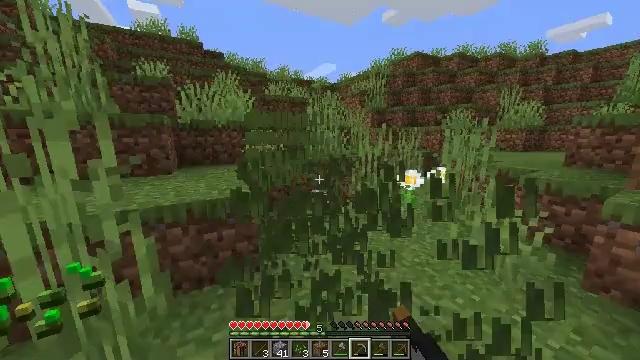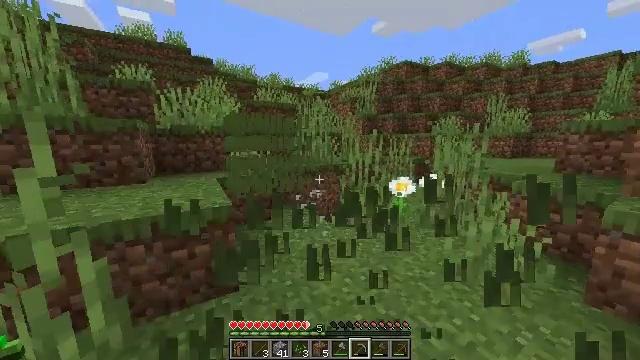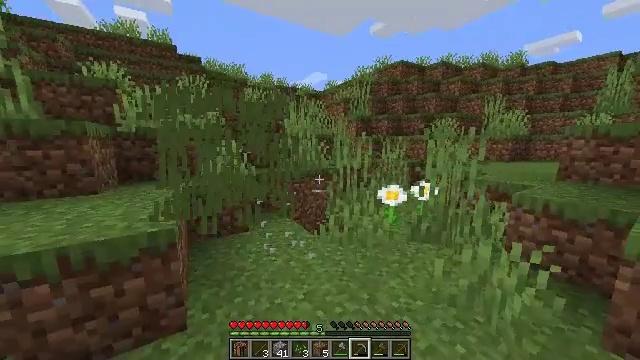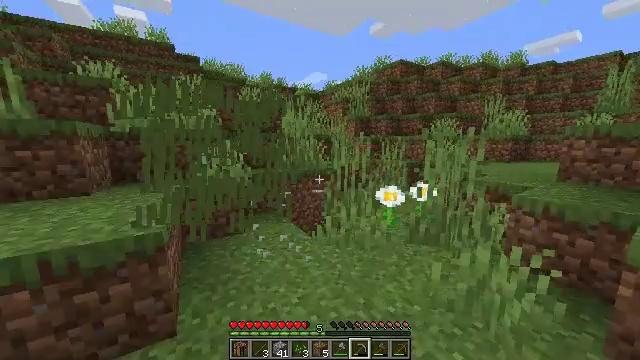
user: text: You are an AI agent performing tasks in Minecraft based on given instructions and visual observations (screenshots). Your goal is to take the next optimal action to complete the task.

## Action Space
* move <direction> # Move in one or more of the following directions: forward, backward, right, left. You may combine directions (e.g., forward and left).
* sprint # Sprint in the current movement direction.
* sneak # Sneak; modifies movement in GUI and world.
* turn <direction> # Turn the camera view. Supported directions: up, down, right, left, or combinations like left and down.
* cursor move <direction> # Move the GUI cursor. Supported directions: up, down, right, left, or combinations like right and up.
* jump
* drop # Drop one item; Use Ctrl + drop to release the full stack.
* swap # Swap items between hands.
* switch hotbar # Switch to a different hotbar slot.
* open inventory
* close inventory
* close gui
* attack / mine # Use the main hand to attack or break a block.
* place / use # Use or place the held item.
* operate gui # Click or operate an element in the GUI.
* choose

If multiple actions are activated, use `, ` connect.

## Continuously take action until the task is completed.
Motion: motion action
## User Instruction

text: Gather the oxeye daisy for crafting.
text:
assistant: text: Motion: move forward and move right, turn right and up, attack / mine
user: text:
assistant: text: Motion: move forward and move right, attack / mine
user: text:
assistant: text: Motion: move forward and move right, attack / mine
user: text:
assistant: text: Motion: attack / mine